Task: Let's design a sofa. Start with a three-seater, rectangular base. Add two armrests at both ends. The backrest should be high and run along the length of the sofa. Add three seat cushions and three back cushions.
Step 407:
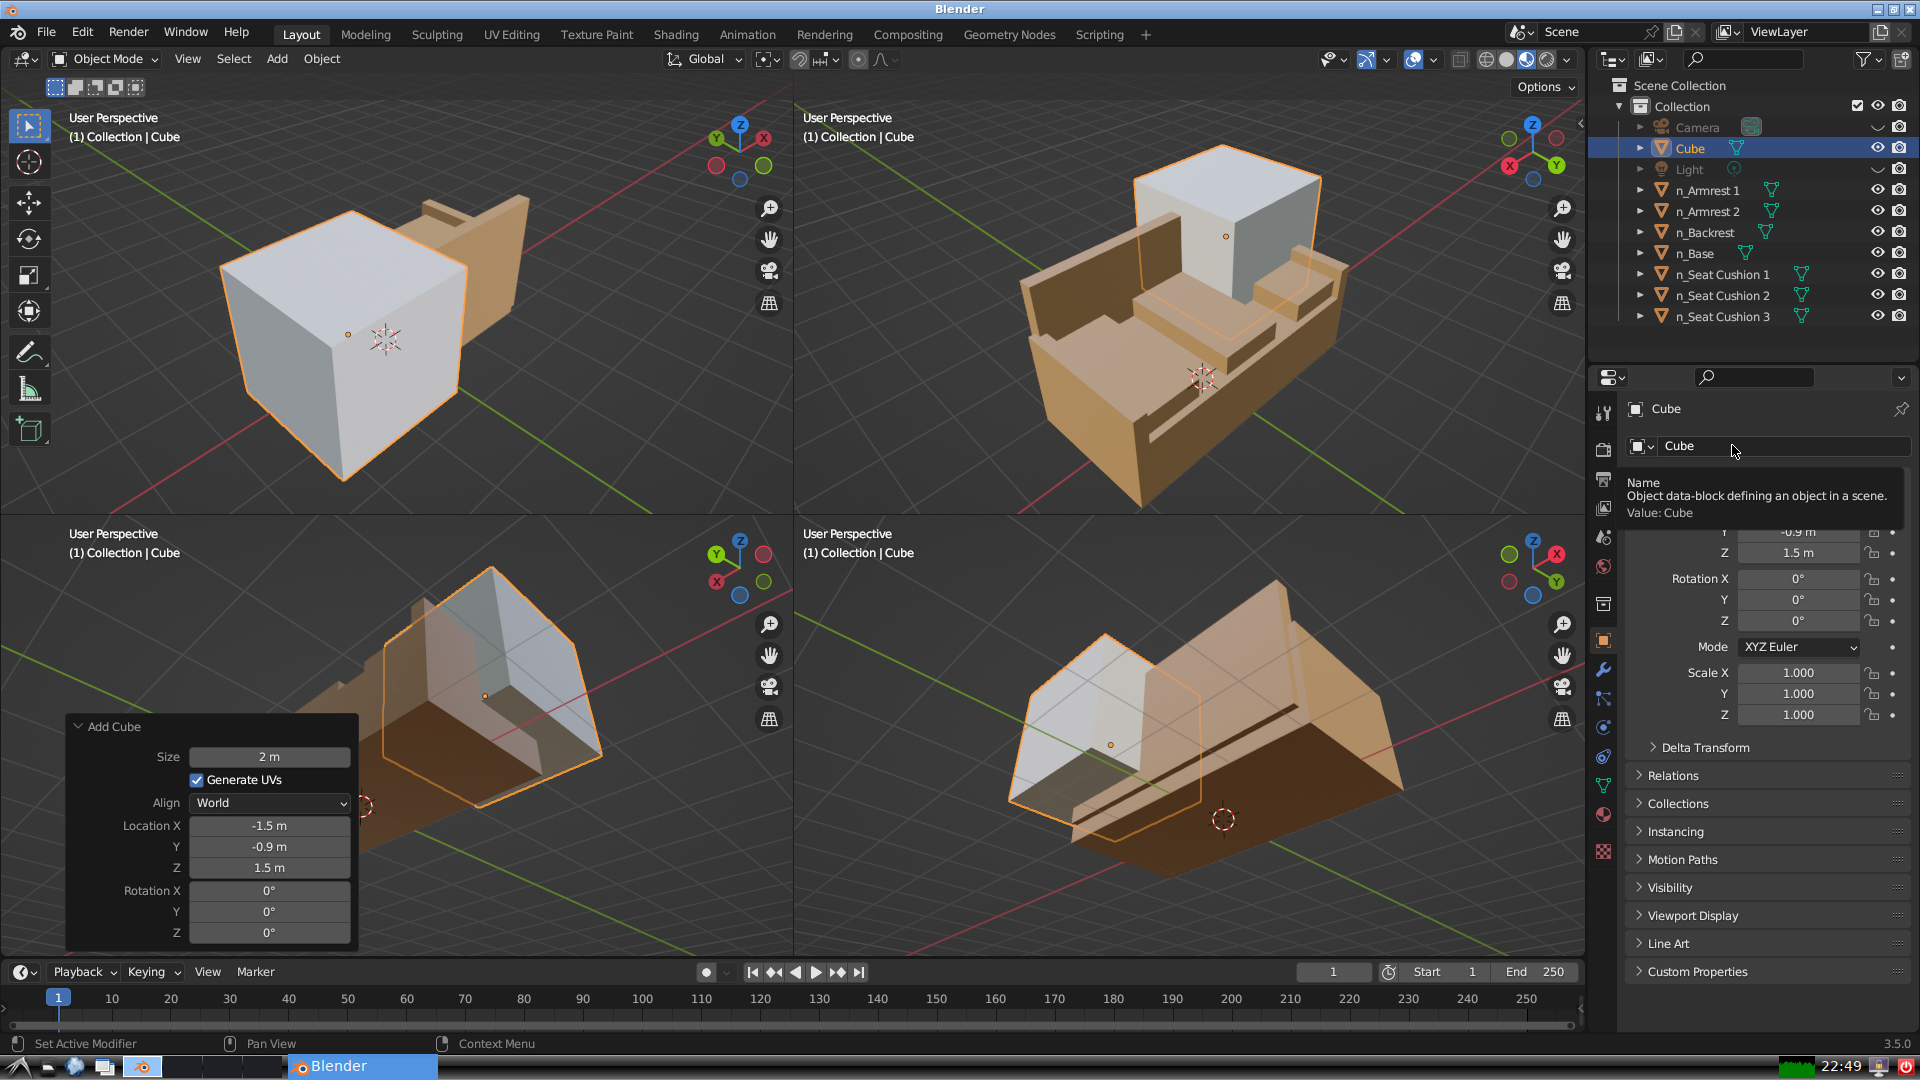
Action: click: no